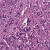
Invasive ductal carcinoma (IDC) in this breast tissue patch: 1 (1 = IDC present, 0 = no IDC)